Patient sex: F
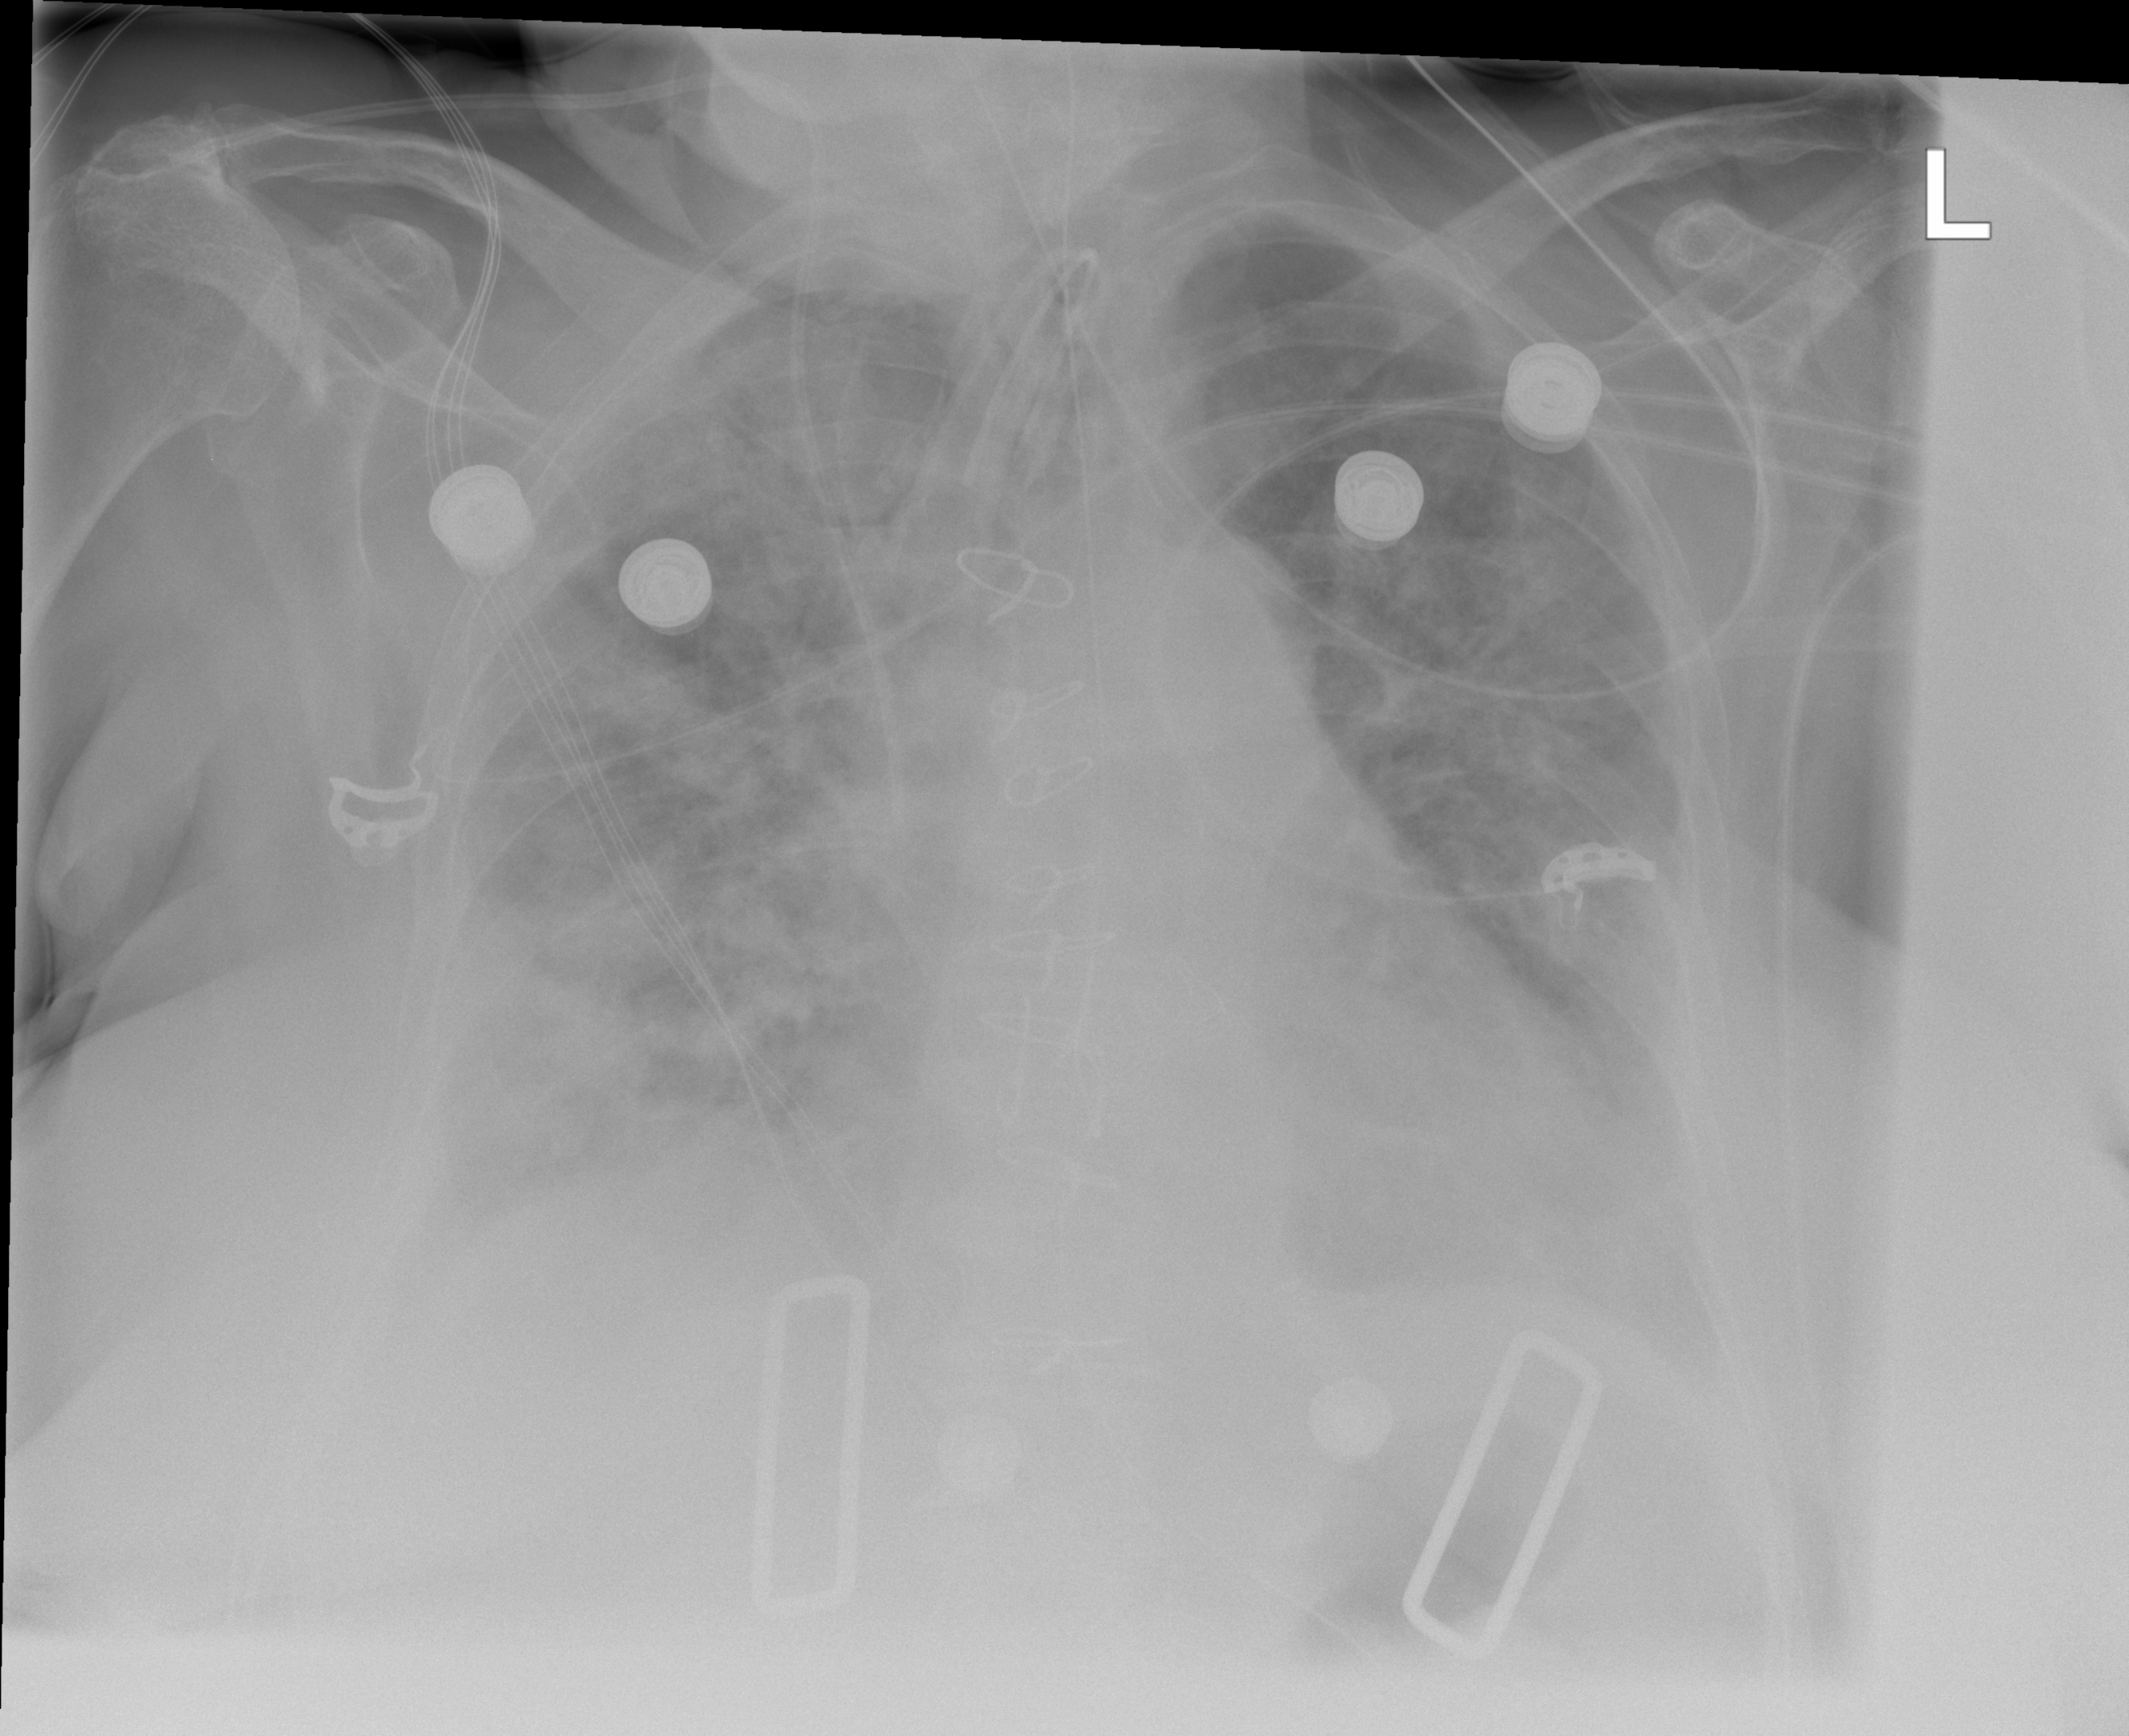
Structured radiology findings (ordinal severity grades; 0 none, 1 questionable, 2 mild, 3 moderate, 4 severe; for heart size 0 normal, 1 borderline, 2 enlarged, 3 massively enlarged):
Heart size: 0
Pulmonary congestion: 2
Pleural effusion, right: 2
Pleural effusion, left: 2
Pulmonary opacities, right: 4
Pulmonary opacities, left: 4
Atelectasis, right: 4
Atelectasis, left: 4